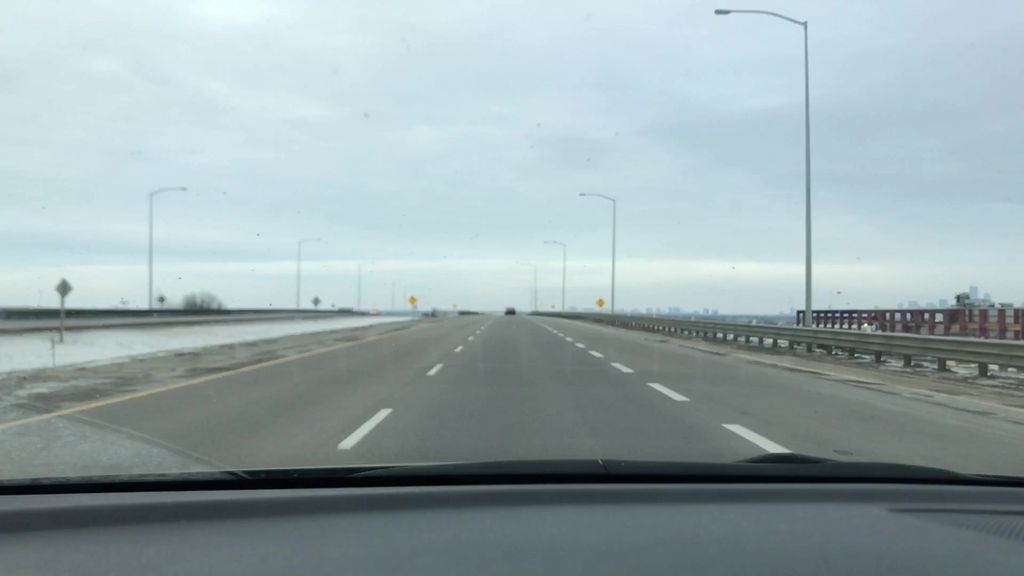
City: edmonton